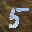
Label: 5